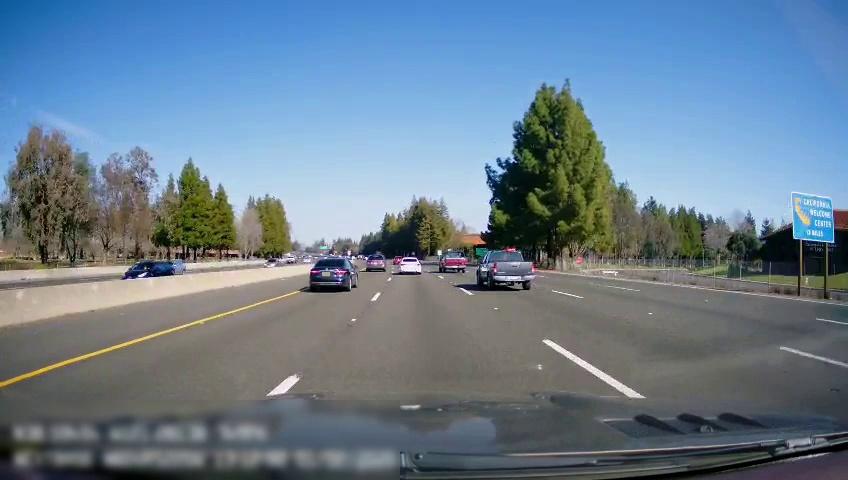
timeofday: Day
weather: Sunny
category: Drivable Space
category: Vehicles | Car
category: Vehicles | Car
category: Vehicles | Van
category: Drivable Space
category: Drivable Space
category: Vehicles | Truck
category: Vehicles | Truck
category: Vehicles | Car
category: Vehicles | SUV
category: Vehicles | Car
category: Vehicles | Car
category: Lanes | Alternate Lane
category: Lanes | Alternate Lane
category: Lanes | Alternate Lane
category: Lanes | Current Lane
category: Lanes | Current Lane
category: Lanes | Alternate Lane
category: Traffic | Signs